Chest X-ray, PA view. Patient: 45 years old, sex F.
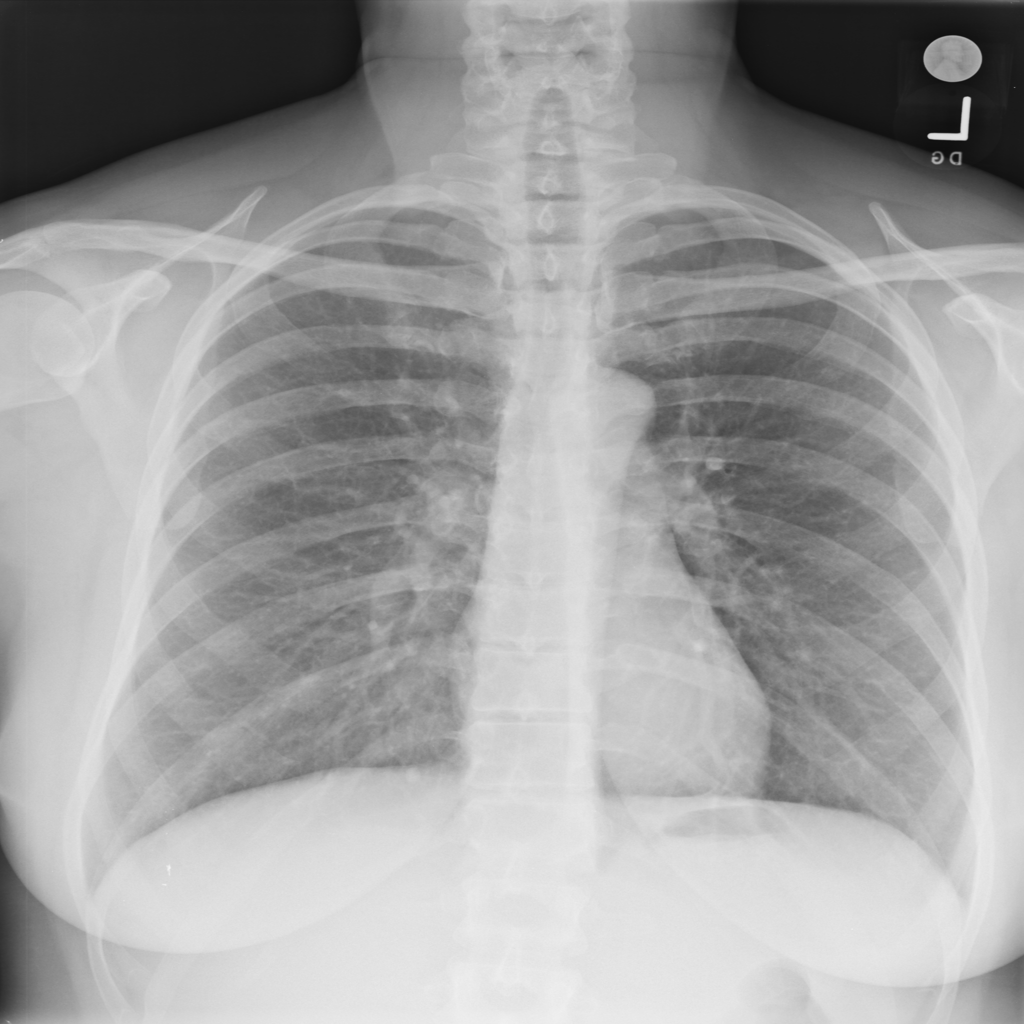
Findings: No Finding